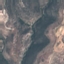
Land use / land cover: HerbaceousVegetation